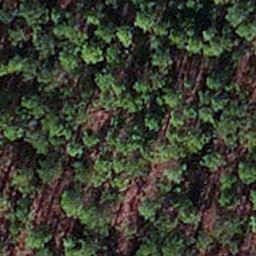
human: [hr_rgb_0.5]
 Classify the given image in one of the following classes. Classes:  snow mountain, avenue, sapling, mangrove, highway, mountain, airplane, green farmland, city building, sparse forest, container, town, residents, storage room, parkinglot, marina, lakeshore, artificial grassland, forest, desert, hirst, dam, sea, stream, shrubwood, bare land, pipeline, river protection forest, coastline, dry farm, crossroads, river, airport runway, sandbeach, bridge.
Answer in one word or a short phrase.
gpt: sapling